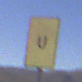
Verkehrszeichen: AnkuendigungOderFortsetzungUmleitungOhnePfeilsymbol
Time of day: Midday
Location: Outdoor (Nature)
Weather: Clear
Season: NotSpecified
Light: Natural